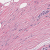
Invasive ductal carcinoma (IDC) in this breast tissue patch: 1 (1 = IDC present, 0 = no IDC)